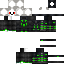
A male skeleton skin with dark skin, wearing red helmet dressed in a green armor chest and black pants, featuring a closed mouth.